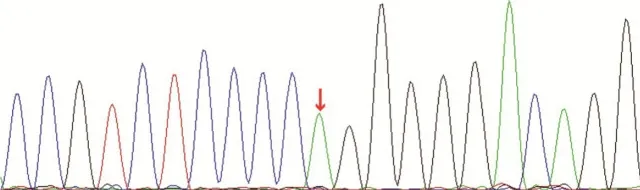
(A) Splice site mutation in the SIGMAR1 identified in our patient. Sanger sequencing was performed using cDNA generated from the patient.
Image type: chart (chart)